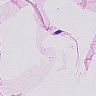
Metastatic tissue present: no